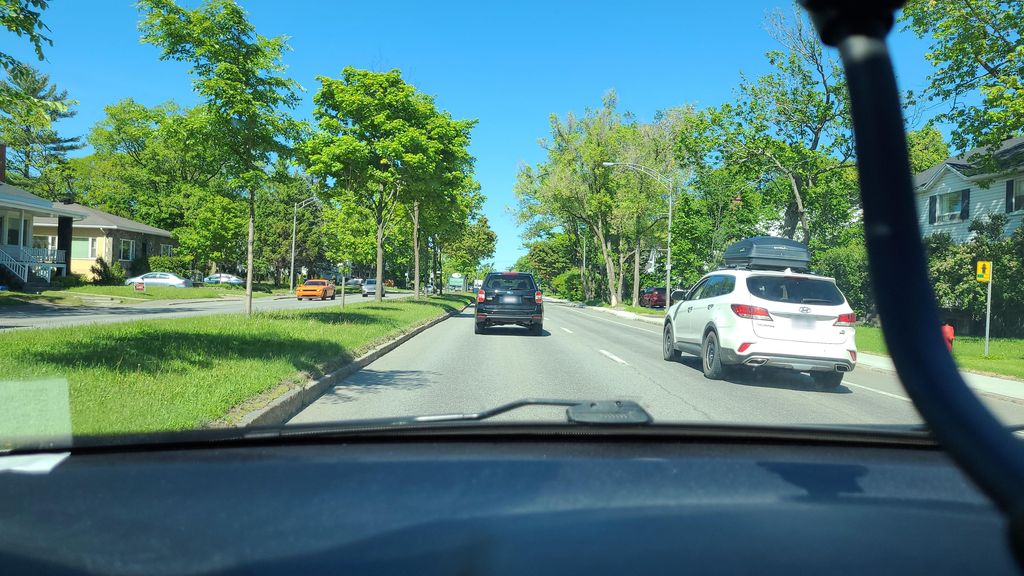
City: quebec_city